Interaction volume radius: 5 \u00c5
Interaction volume height: 25 \u00c5
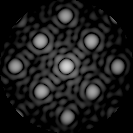
Disorder parameter: 0.06268